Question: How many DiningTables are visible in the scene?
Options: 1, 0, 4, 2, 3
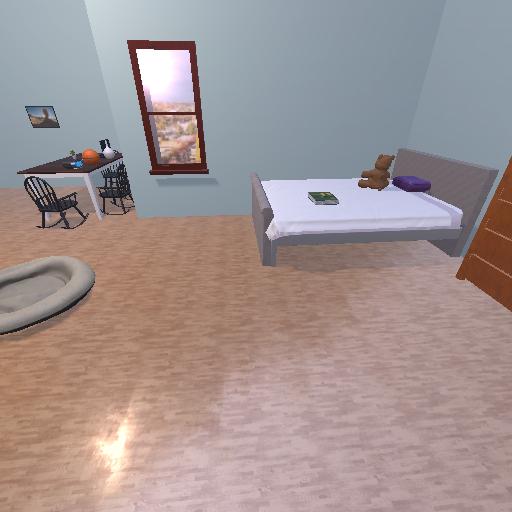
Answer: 1